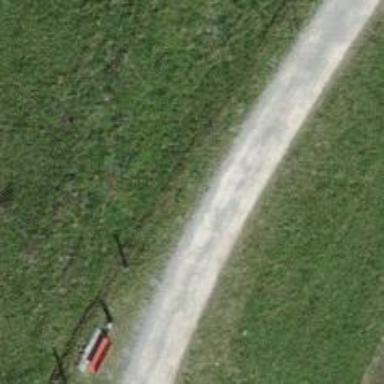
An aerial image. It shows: Track with fine gravel surface. The track type is grade 2.